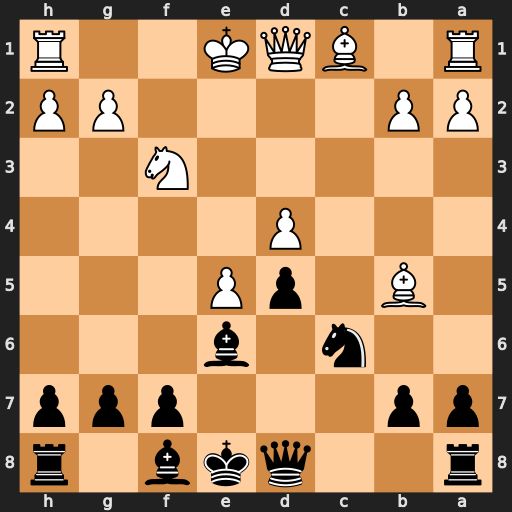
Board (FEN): r2qkb1r/pp3ppp/2n1b3/1B1pP3/3P4/5N2/PP4PP/R1BQK2R
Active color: b
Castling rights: KQkq
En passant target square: -
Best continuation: Qa5+ Kf2 Qxb5